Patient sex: F
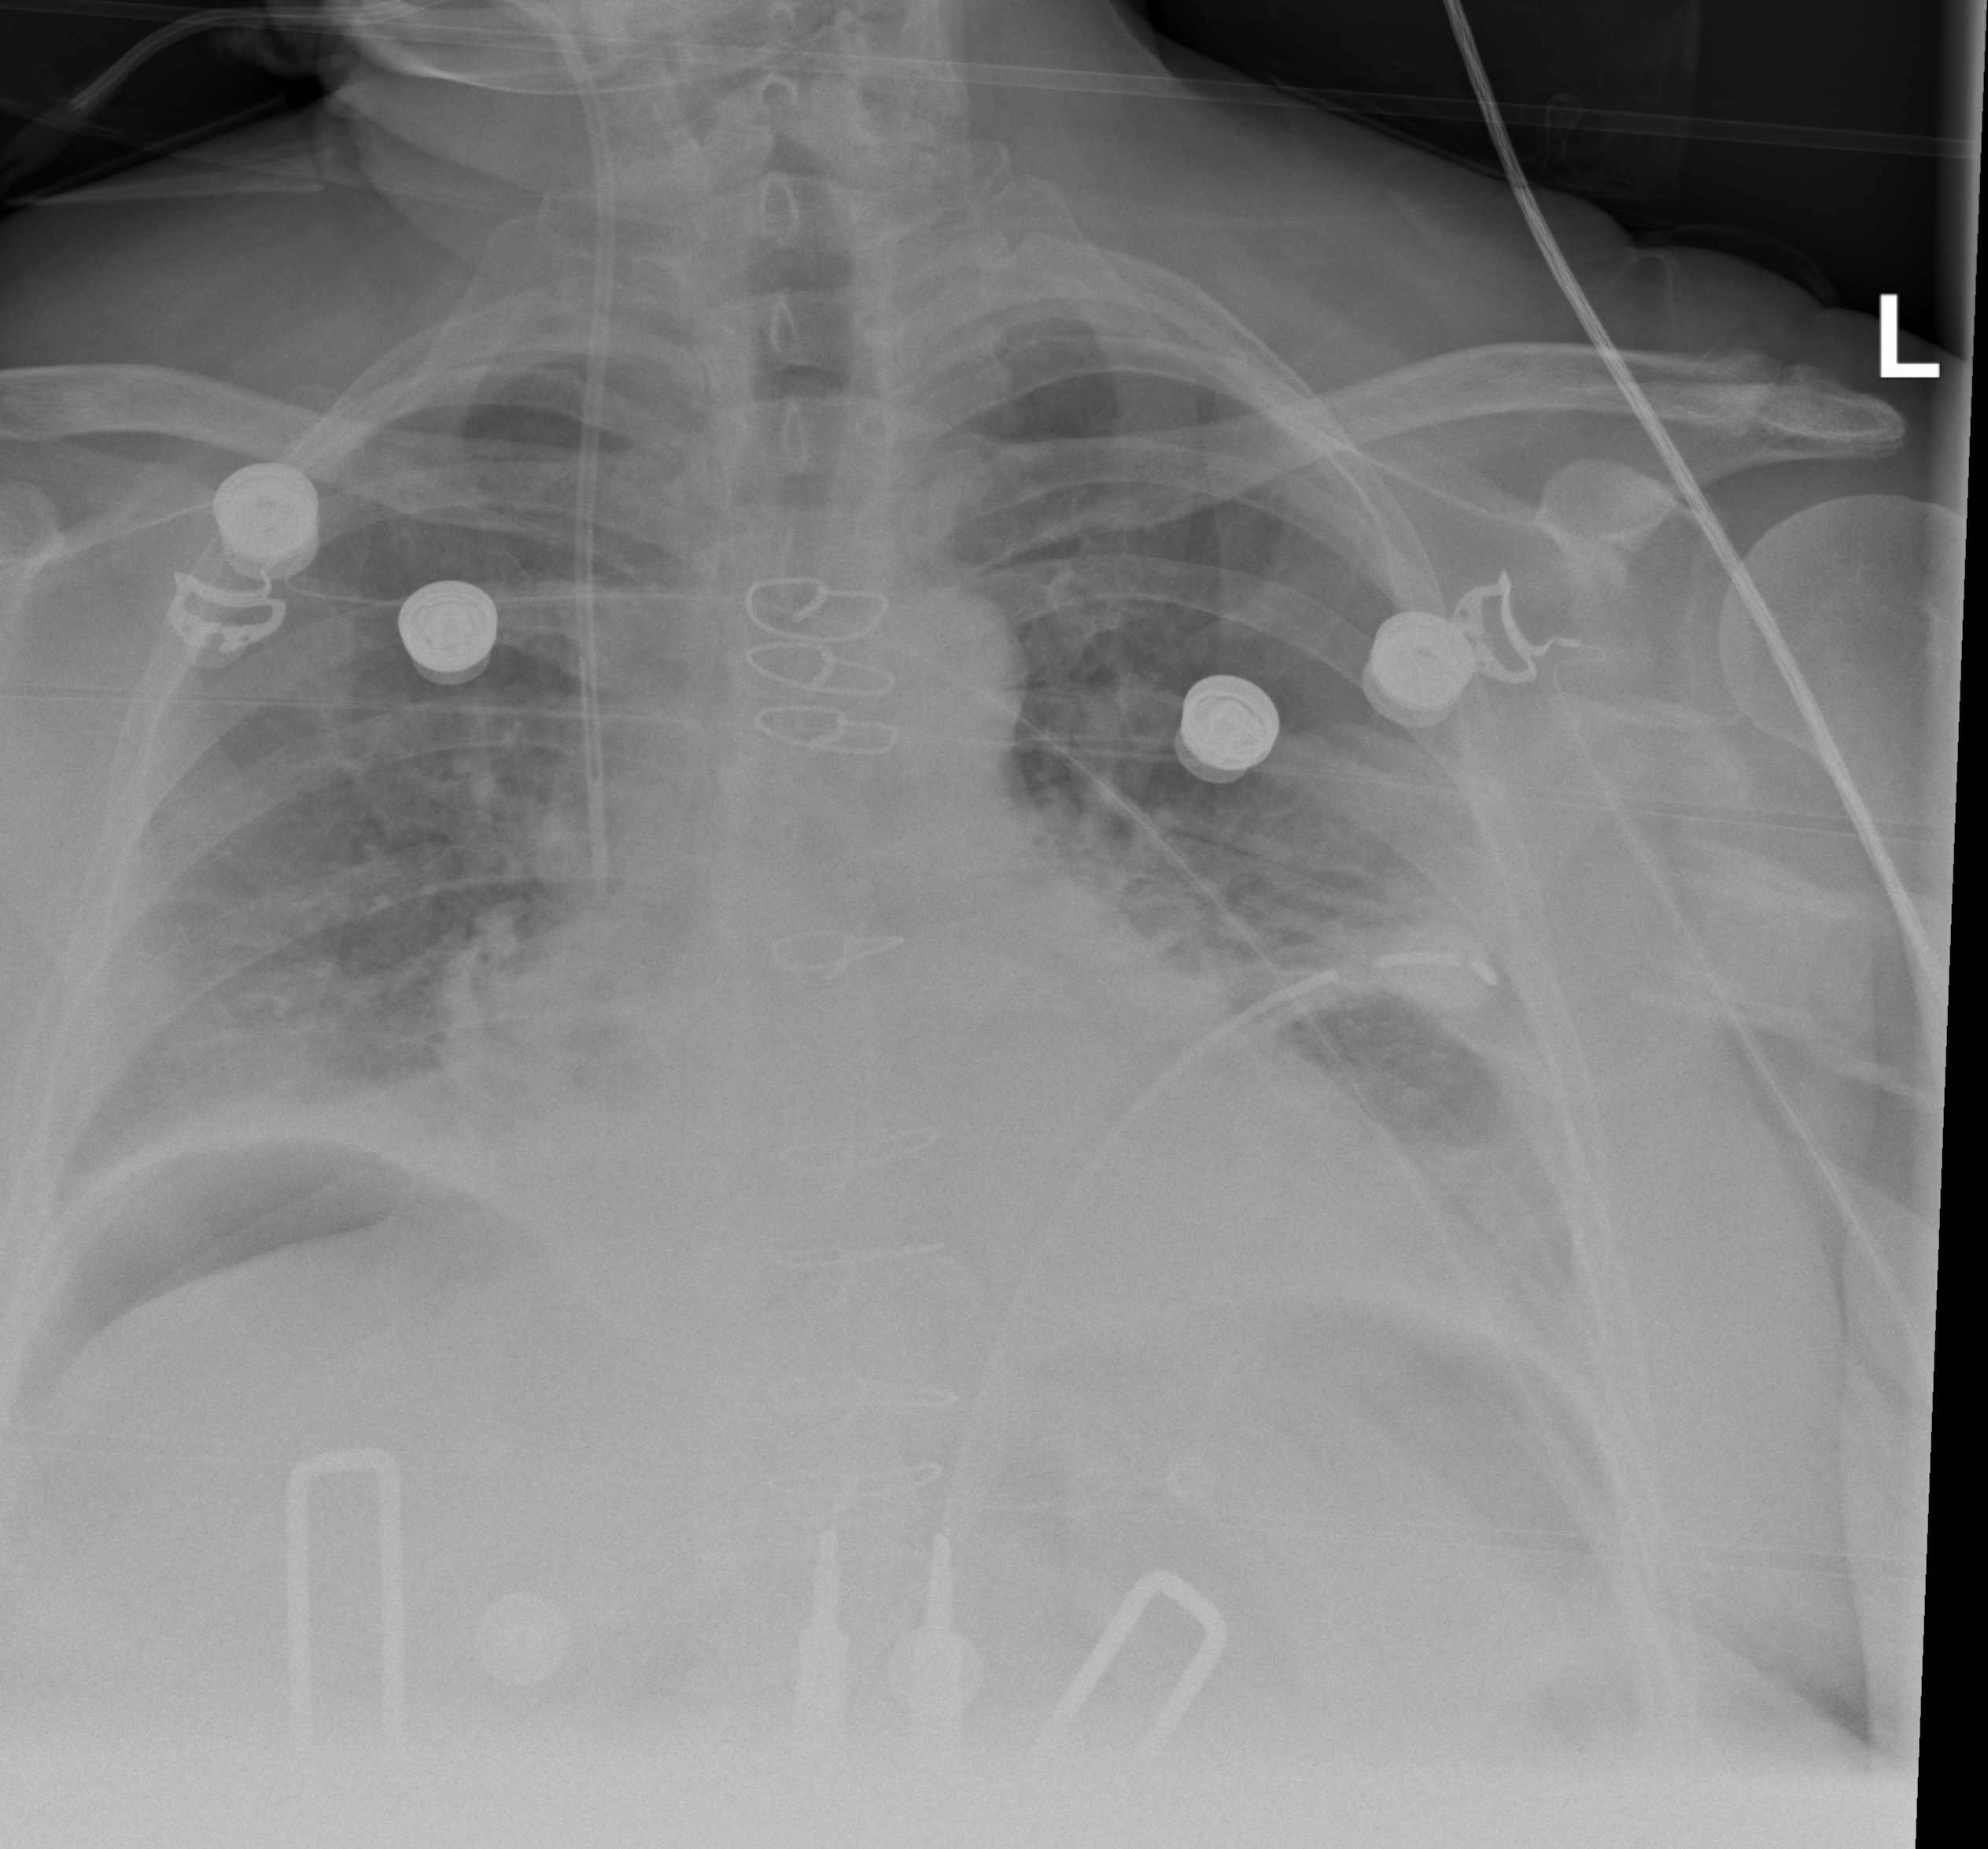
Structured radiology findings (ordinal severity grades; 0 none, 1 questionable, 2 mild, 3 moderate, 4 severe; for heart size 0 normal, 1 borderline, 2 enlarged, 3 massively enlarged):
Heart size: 1
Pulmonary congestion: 3
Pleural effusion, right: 3
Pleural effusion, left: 2
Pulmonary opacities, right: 2
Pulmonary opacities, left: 2
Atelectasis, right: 2
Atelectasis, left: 2